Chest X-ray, PA view. Patient: 26 years old, sex M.
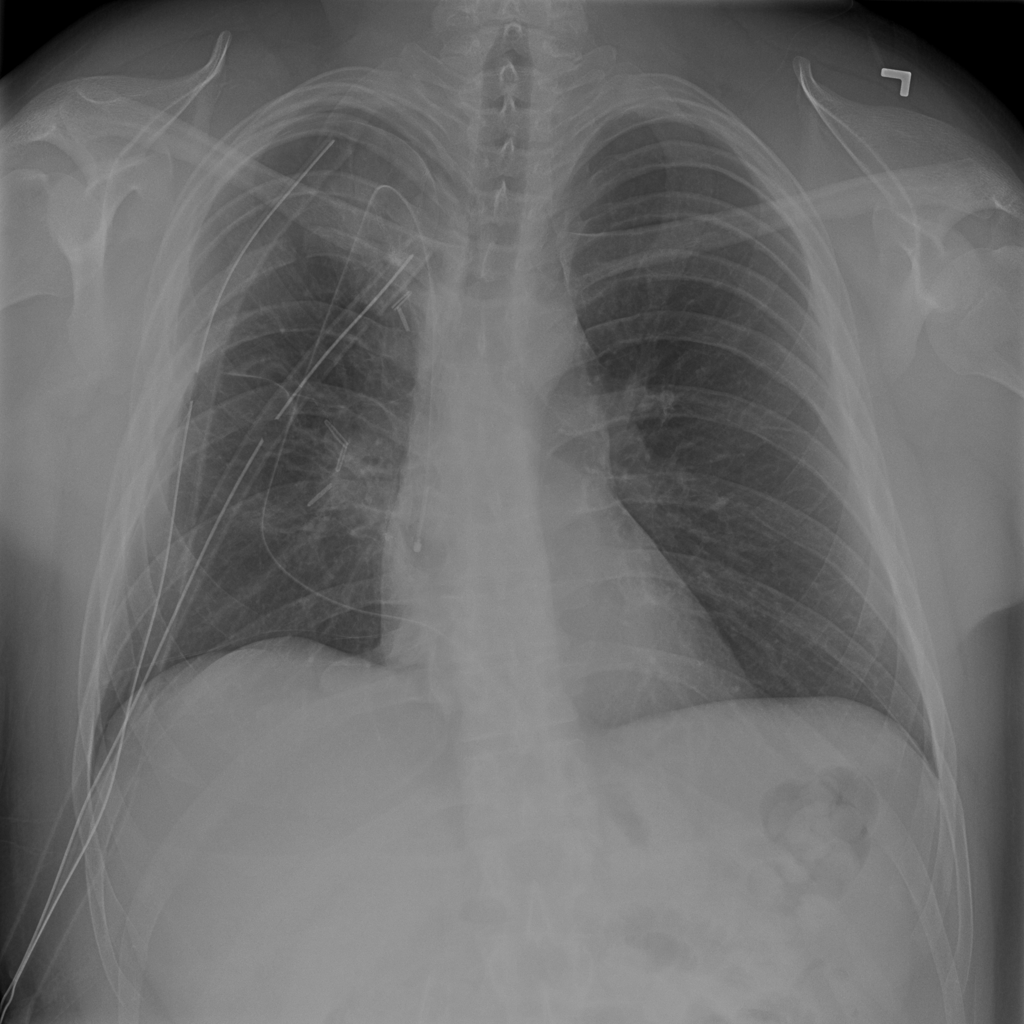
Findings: Pneumothorax